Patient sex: M
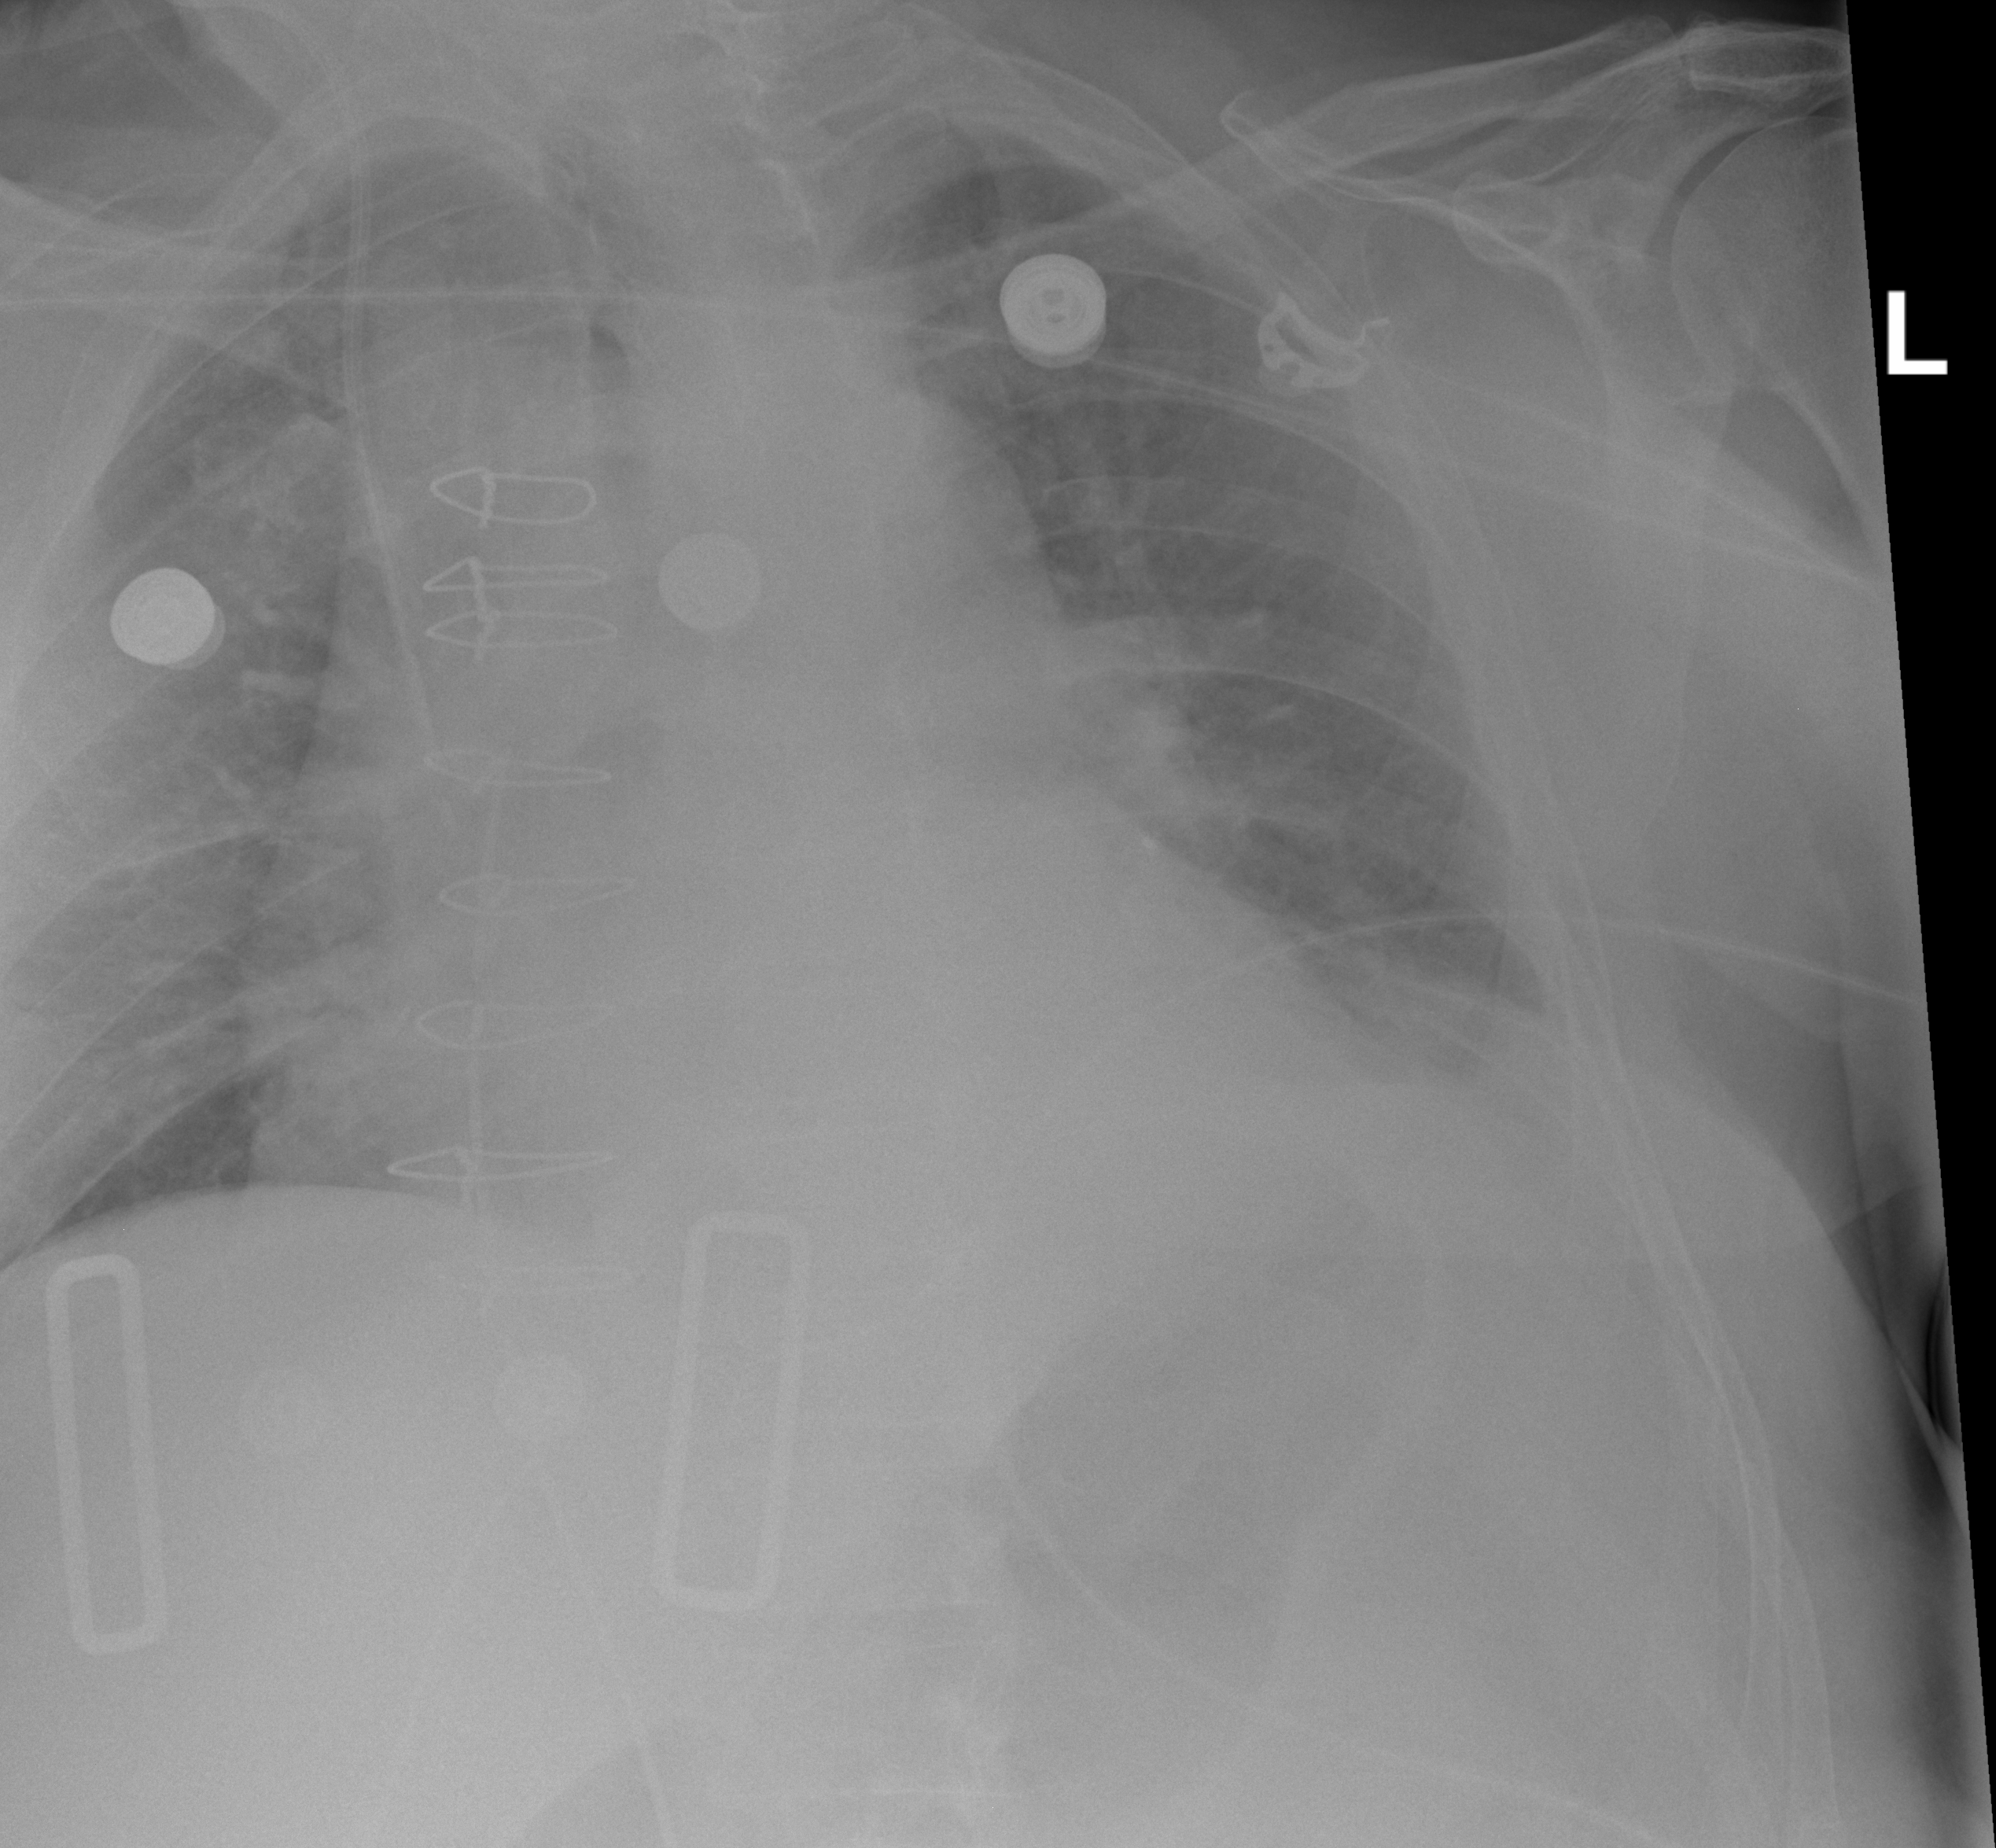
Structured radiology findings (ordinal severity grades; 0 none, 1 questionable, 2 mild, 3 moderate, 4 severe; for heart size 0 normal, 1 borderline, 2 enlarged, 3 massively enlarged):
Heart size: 2
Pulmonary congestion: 2
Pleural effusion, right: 0
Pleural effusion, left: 2
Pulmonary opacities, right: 0
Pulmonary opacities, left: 0
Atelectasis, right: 0
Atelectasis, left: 0